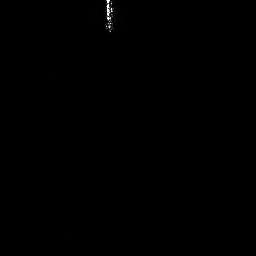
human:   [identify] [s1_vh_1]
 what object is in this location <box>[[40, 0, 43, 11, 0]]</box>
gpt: <ref>1 small ship at the top</ref>